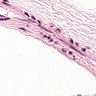
Metastatic tissue present: no